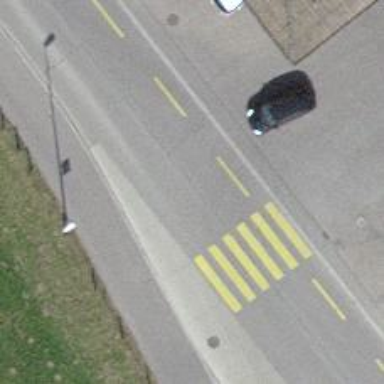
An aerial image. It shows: Secondary road with lane designated for cycling on the left side. The road surface is asphalt.